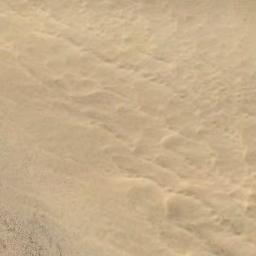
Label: desert